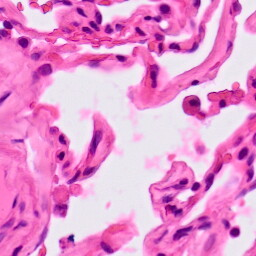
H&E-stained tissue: Lung